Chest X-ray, PA view. Patient: 38 years old, sex F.
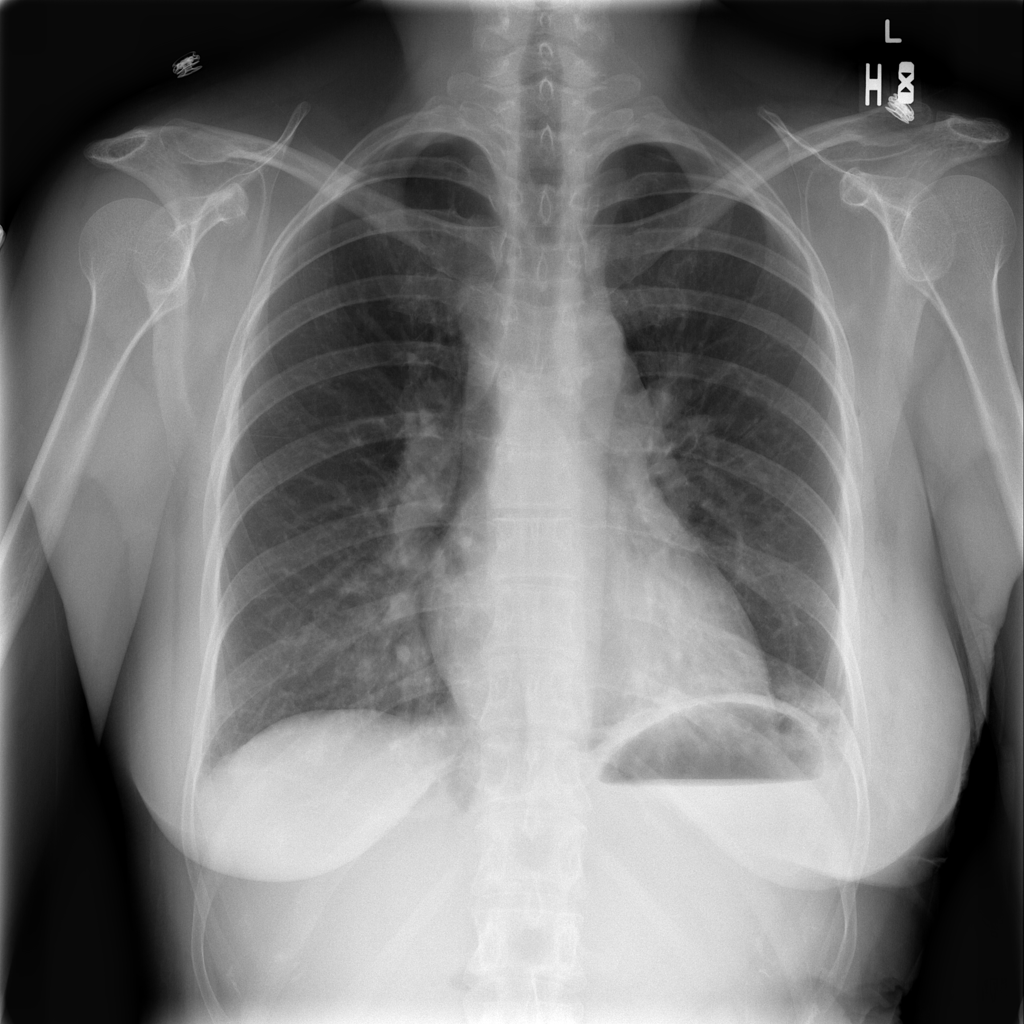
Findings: Atelectasis, Pneumothorax